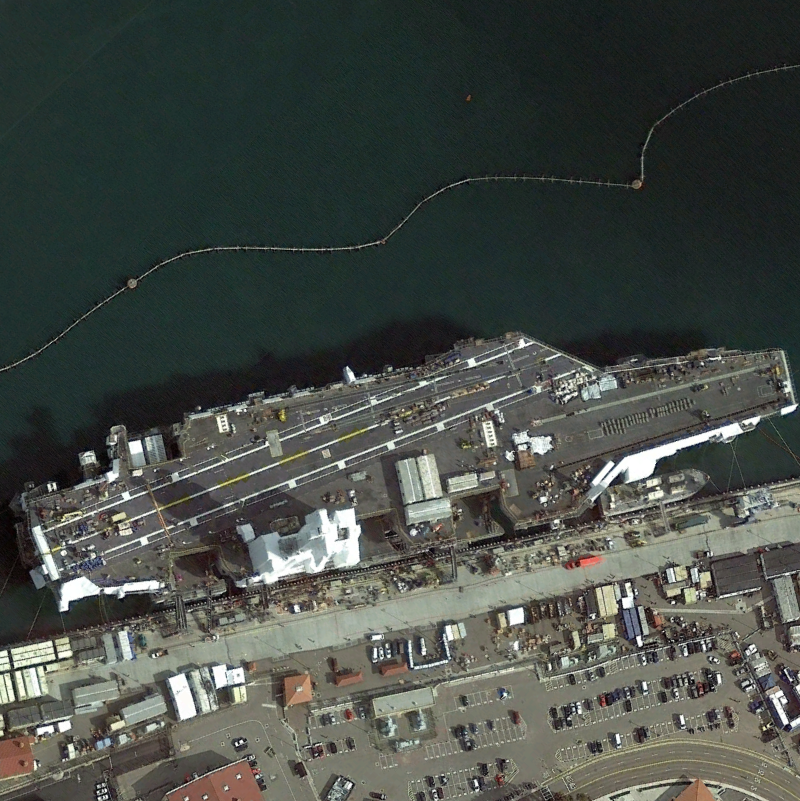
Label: aircraft_carrier